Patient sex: F
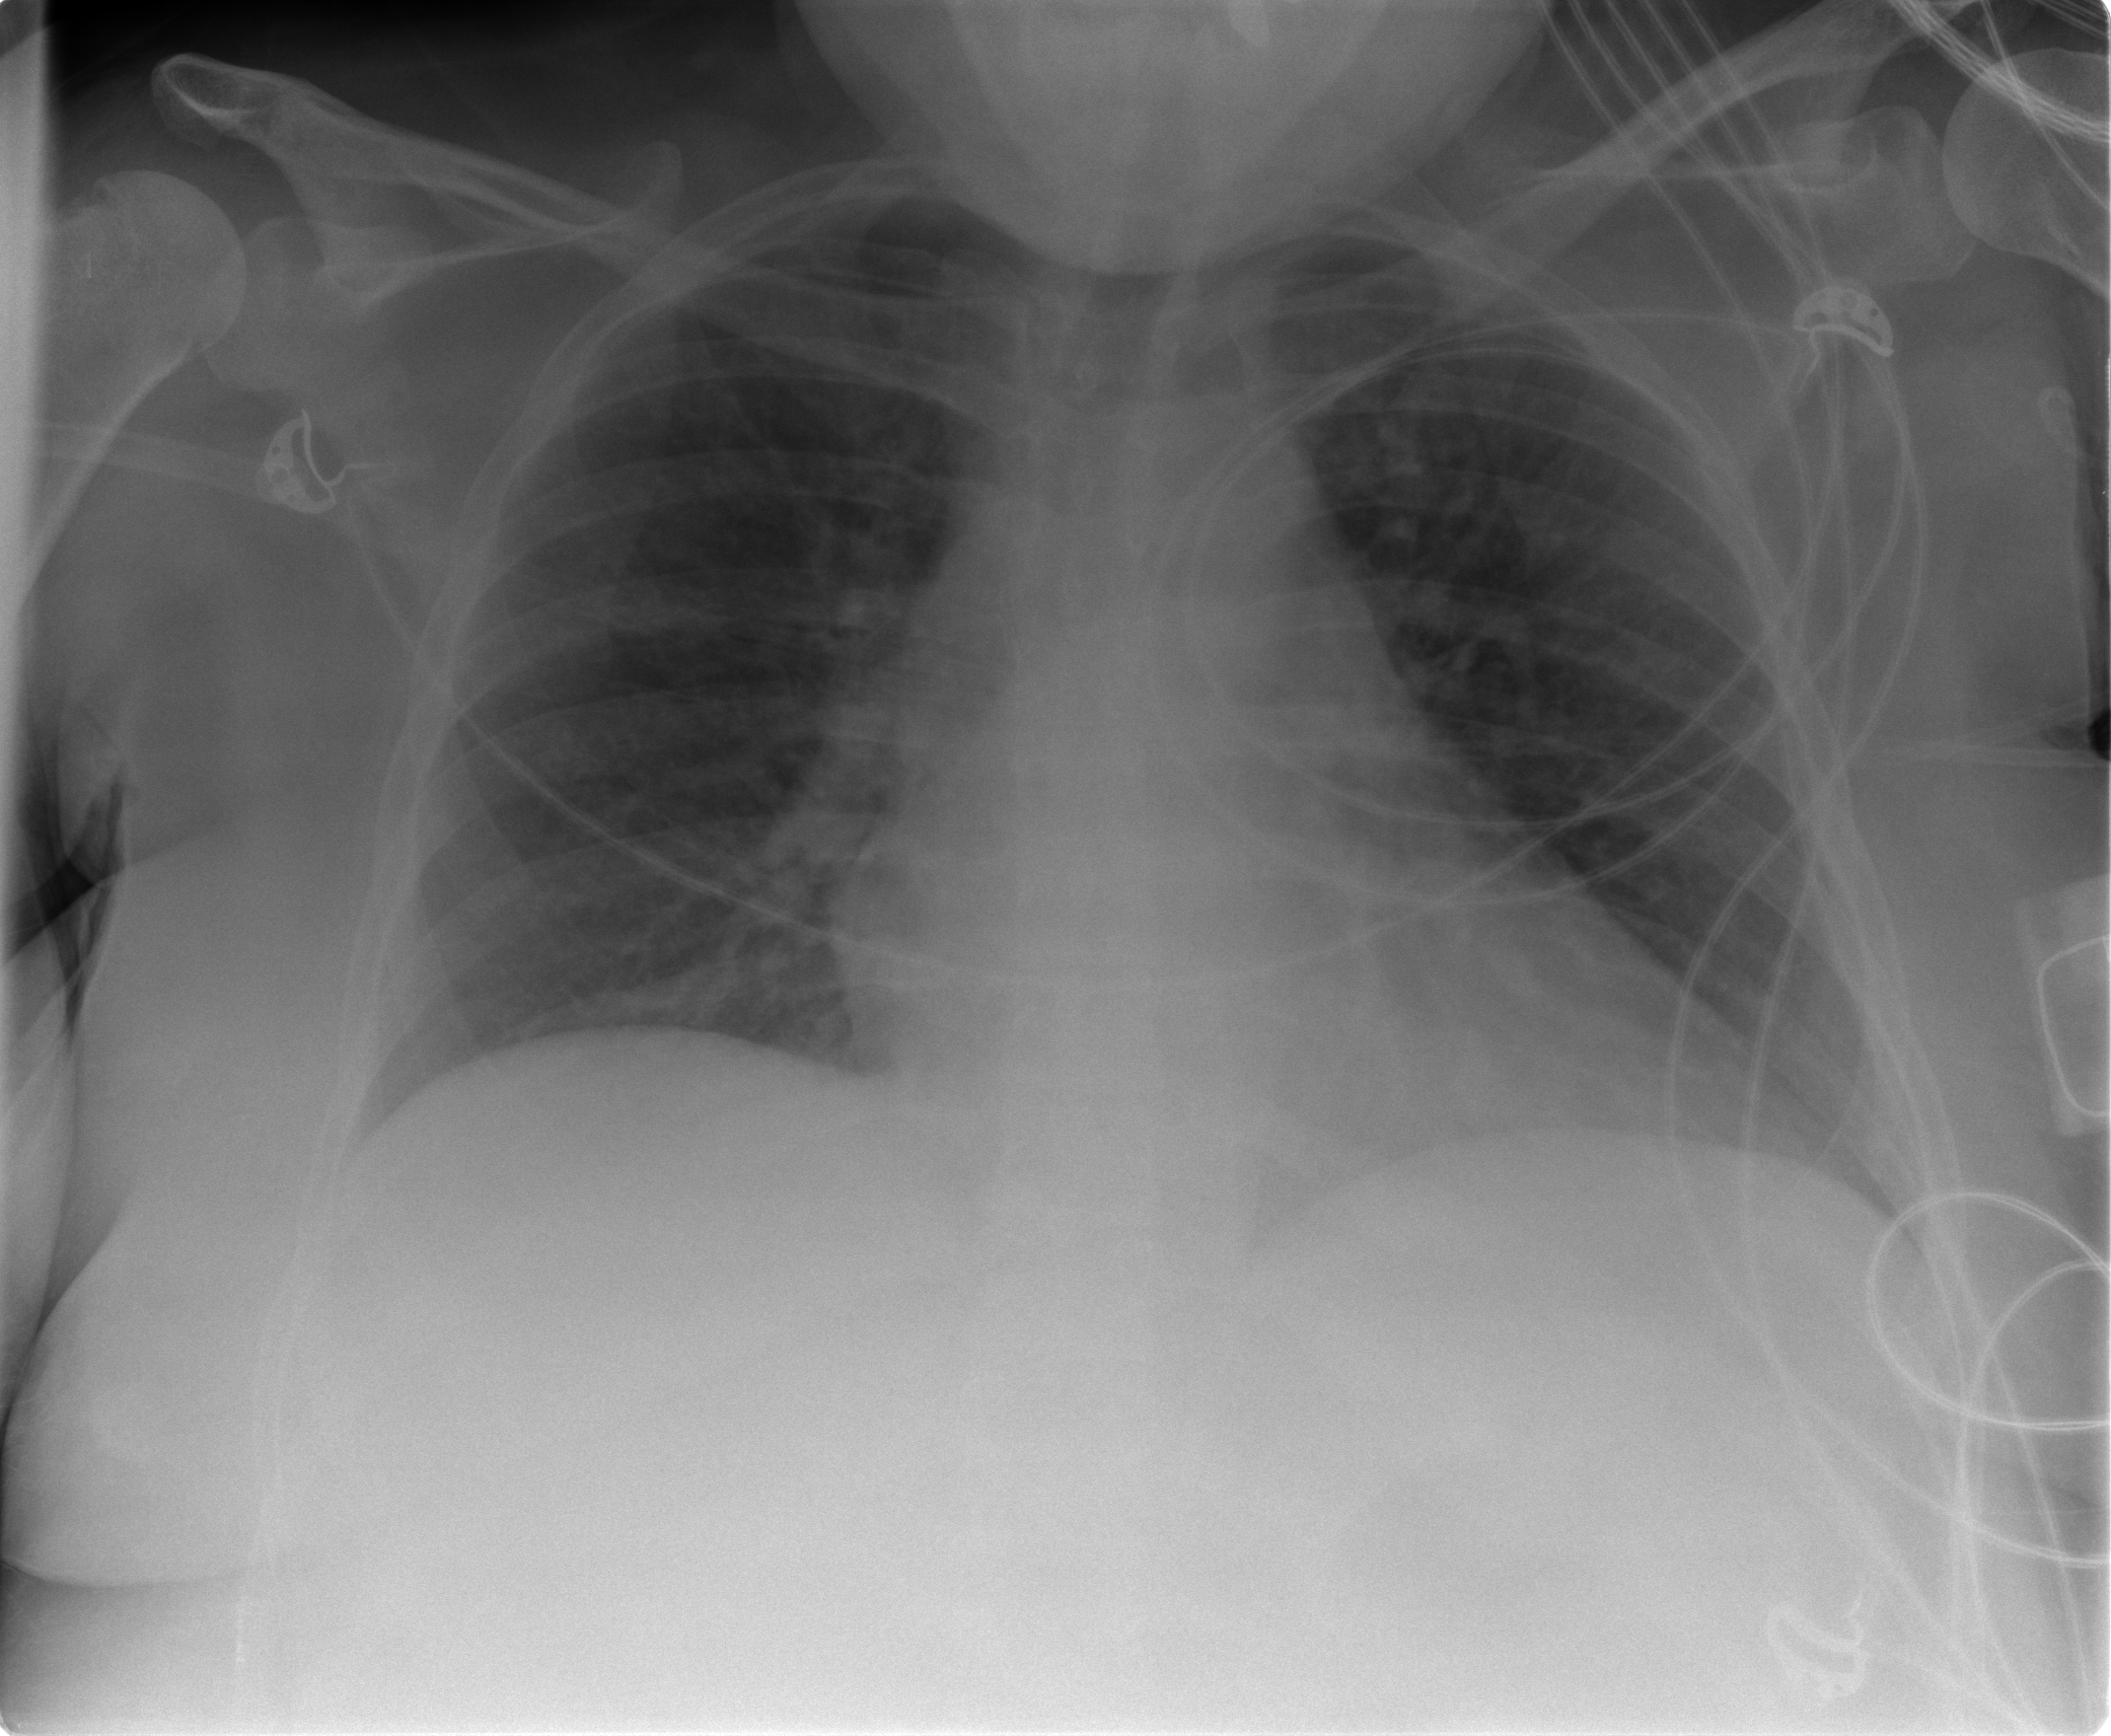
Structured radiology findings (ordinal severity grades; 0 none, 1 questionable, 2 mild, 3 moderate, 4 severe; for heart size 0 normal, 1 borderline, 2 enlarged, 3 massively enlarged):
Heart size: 0
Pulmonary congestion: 2
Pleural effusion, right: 0
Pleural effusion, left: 0
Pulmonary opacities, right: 2
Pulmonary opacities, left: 2
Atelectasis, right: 0
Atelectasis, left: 0